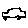
Label: car